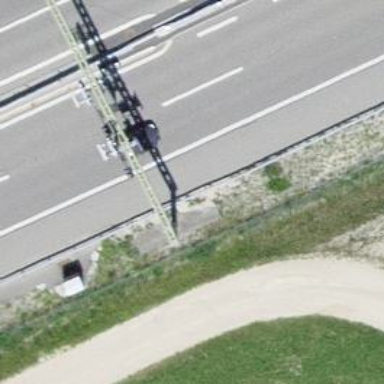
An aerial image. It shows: Gantry structure.